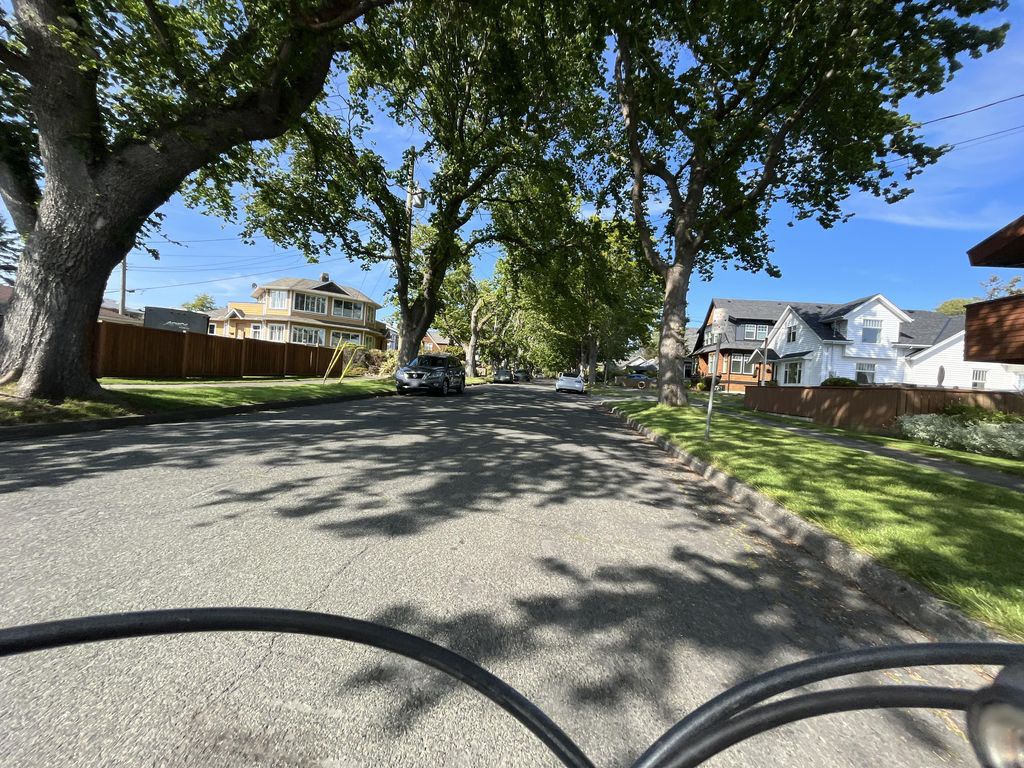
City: victoria